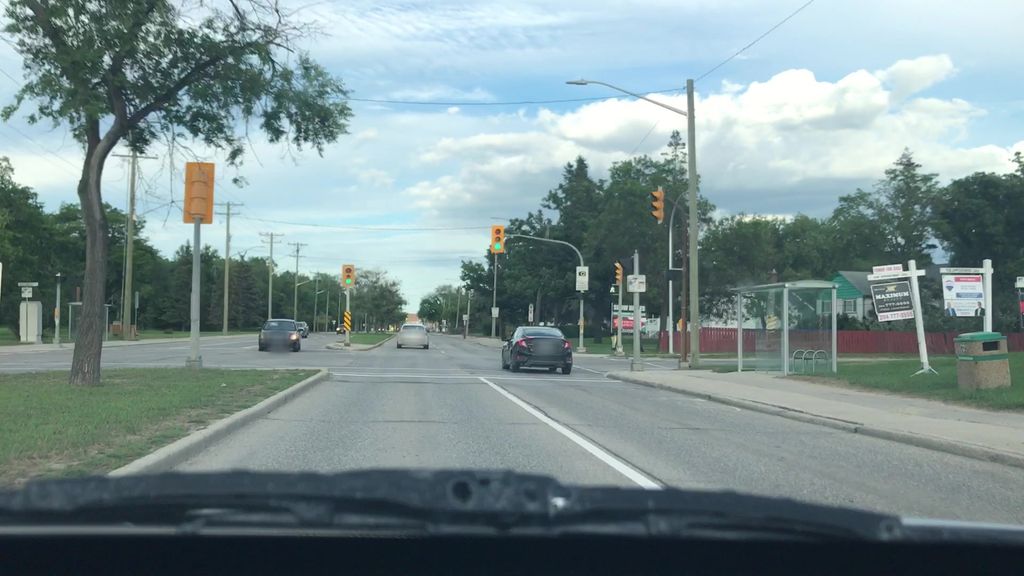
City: winnipeg